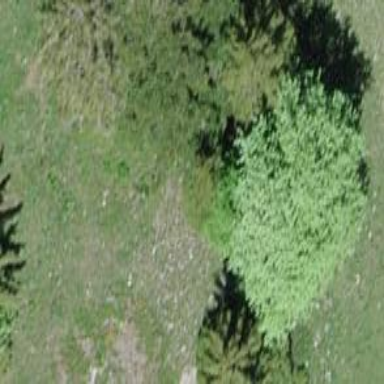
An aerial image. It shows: Forest with evergreen needle-leaved trees.